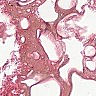
Metastatic tissue present: no